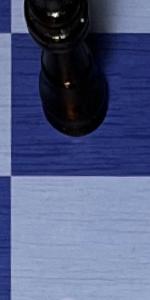
Label: Empty